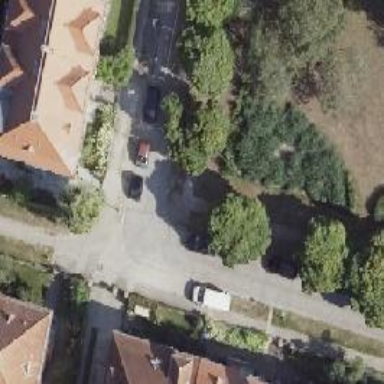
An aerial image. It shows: Residential road with sidewalks on both sides.